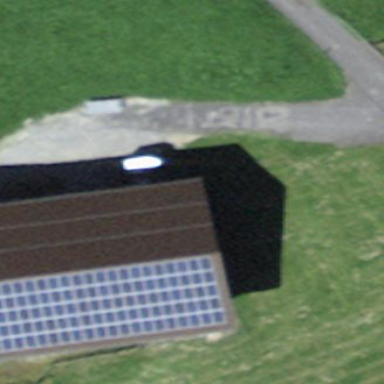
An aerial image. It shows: Rural barn.